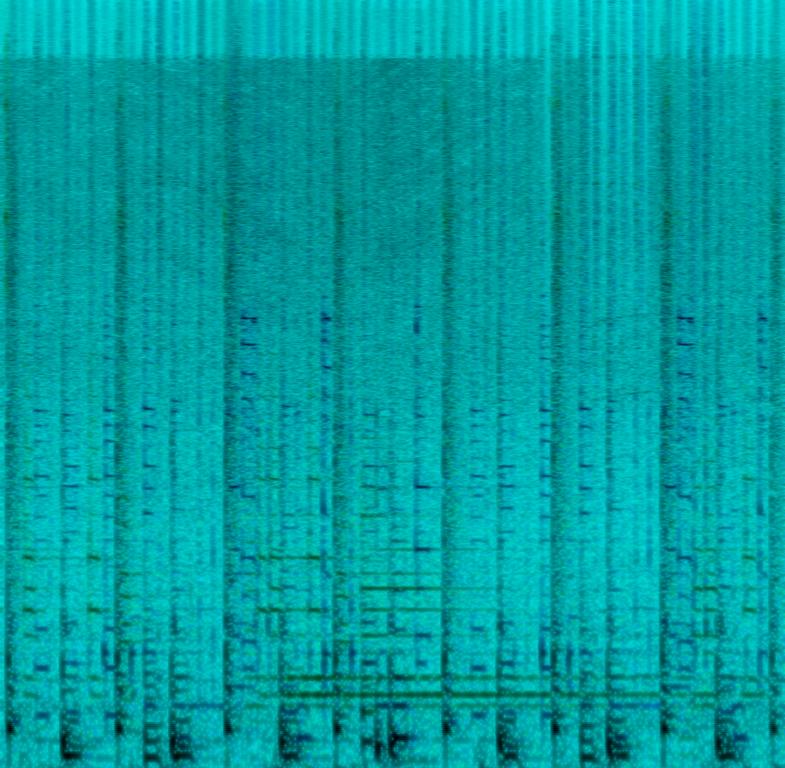
This music is a jazz instrumental.The tempo is fast with an animated electric guitar harmony, funky drumming, groovy bass line and keyboard accompaniment. The music is complex, engaging,emphatic, groovy and syncopated with a hissing sound in the background.